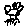
Label: bird